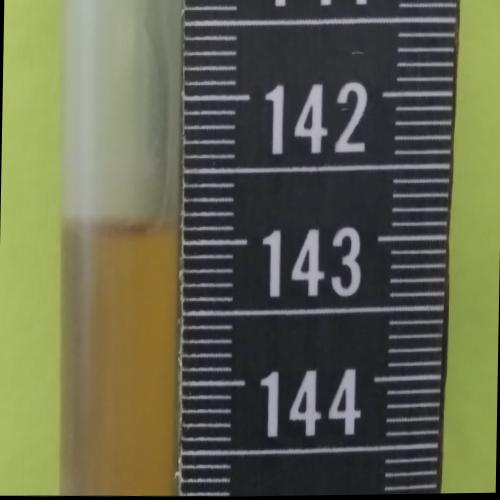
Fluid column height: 142.9 cm